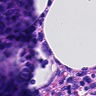
Metastatic tissue present: no